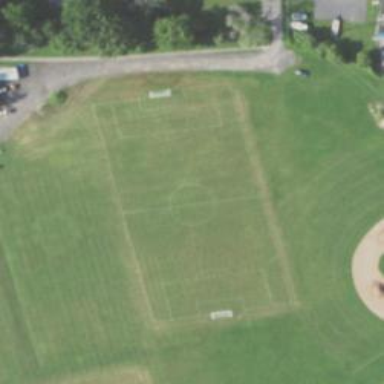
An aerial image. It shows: Soccer pitch designated for leisure and sports activities.